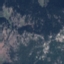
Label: HerbaceousVegetation